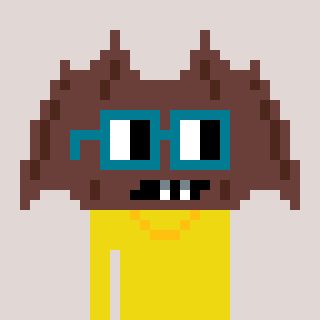
a pixel art character with square dark green glasses, a bat-shaped head and a yellow-colored body on a warm background